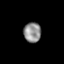
Tissue: skin
Cell type: Epithelial cells
Senescence score: 0.2871
Nuclear area (px): 341
Mean DAPI intensity: 142.475